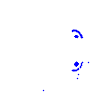
Particle: electron